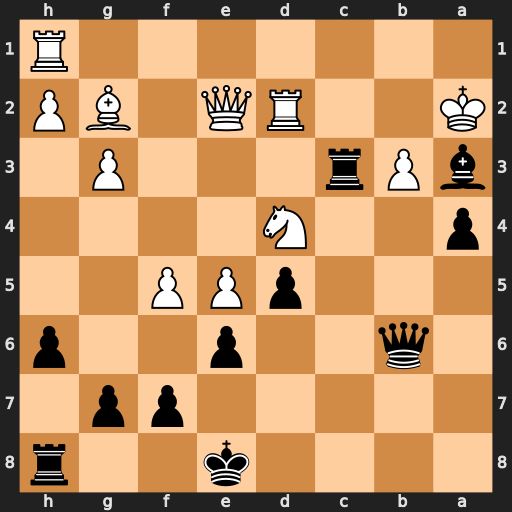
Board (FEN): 4k2r/5pp1/1q2p2p/3pPP2/p2N4/bPr3P1/K2RQ1BP/7R
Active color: b
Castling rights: k
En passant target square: -
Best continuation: axb3+ Kb1 O-O